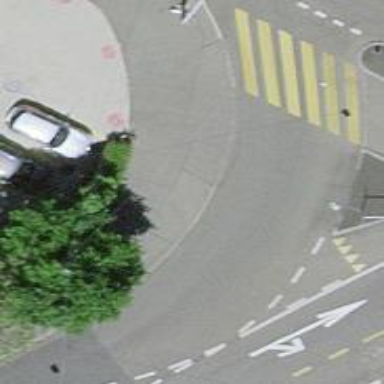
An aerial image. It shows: Asphalt sidewalk.